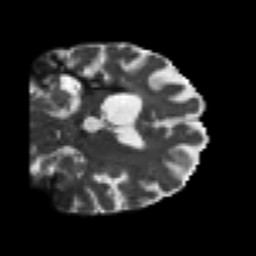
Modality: T2w
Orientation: coronal
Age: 67
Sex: female
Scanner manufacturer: siemens
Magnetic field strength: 3 T
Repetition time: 7.3 s
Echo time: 0.087 s